Question: I have created an app with a 'UISearchbar' and a 'UITableView' inside a 'UIPopoverController'. Whenever I perform a search, the table correctly shows the right position needed, but when i dismiss the popover , automatically the current position and the selected cell is lost. So the situation is, I need when the popover is dismissed, and then re-called, to show me the exact position before the dismissal. My guesses are, when the popover is dismissed, the uitableview gets reloaded to starting position.
N.B. : The problem occurs when I perform the search using the search bar and dismiss the popover, If I don't use the search bar and just scroll down the table view, click on an item , dismiss the popover, and then re-open it, I will get the exact position I left it before dismissal.
This small sketch could help out more :

Any ideas what I may be doing wrong ?
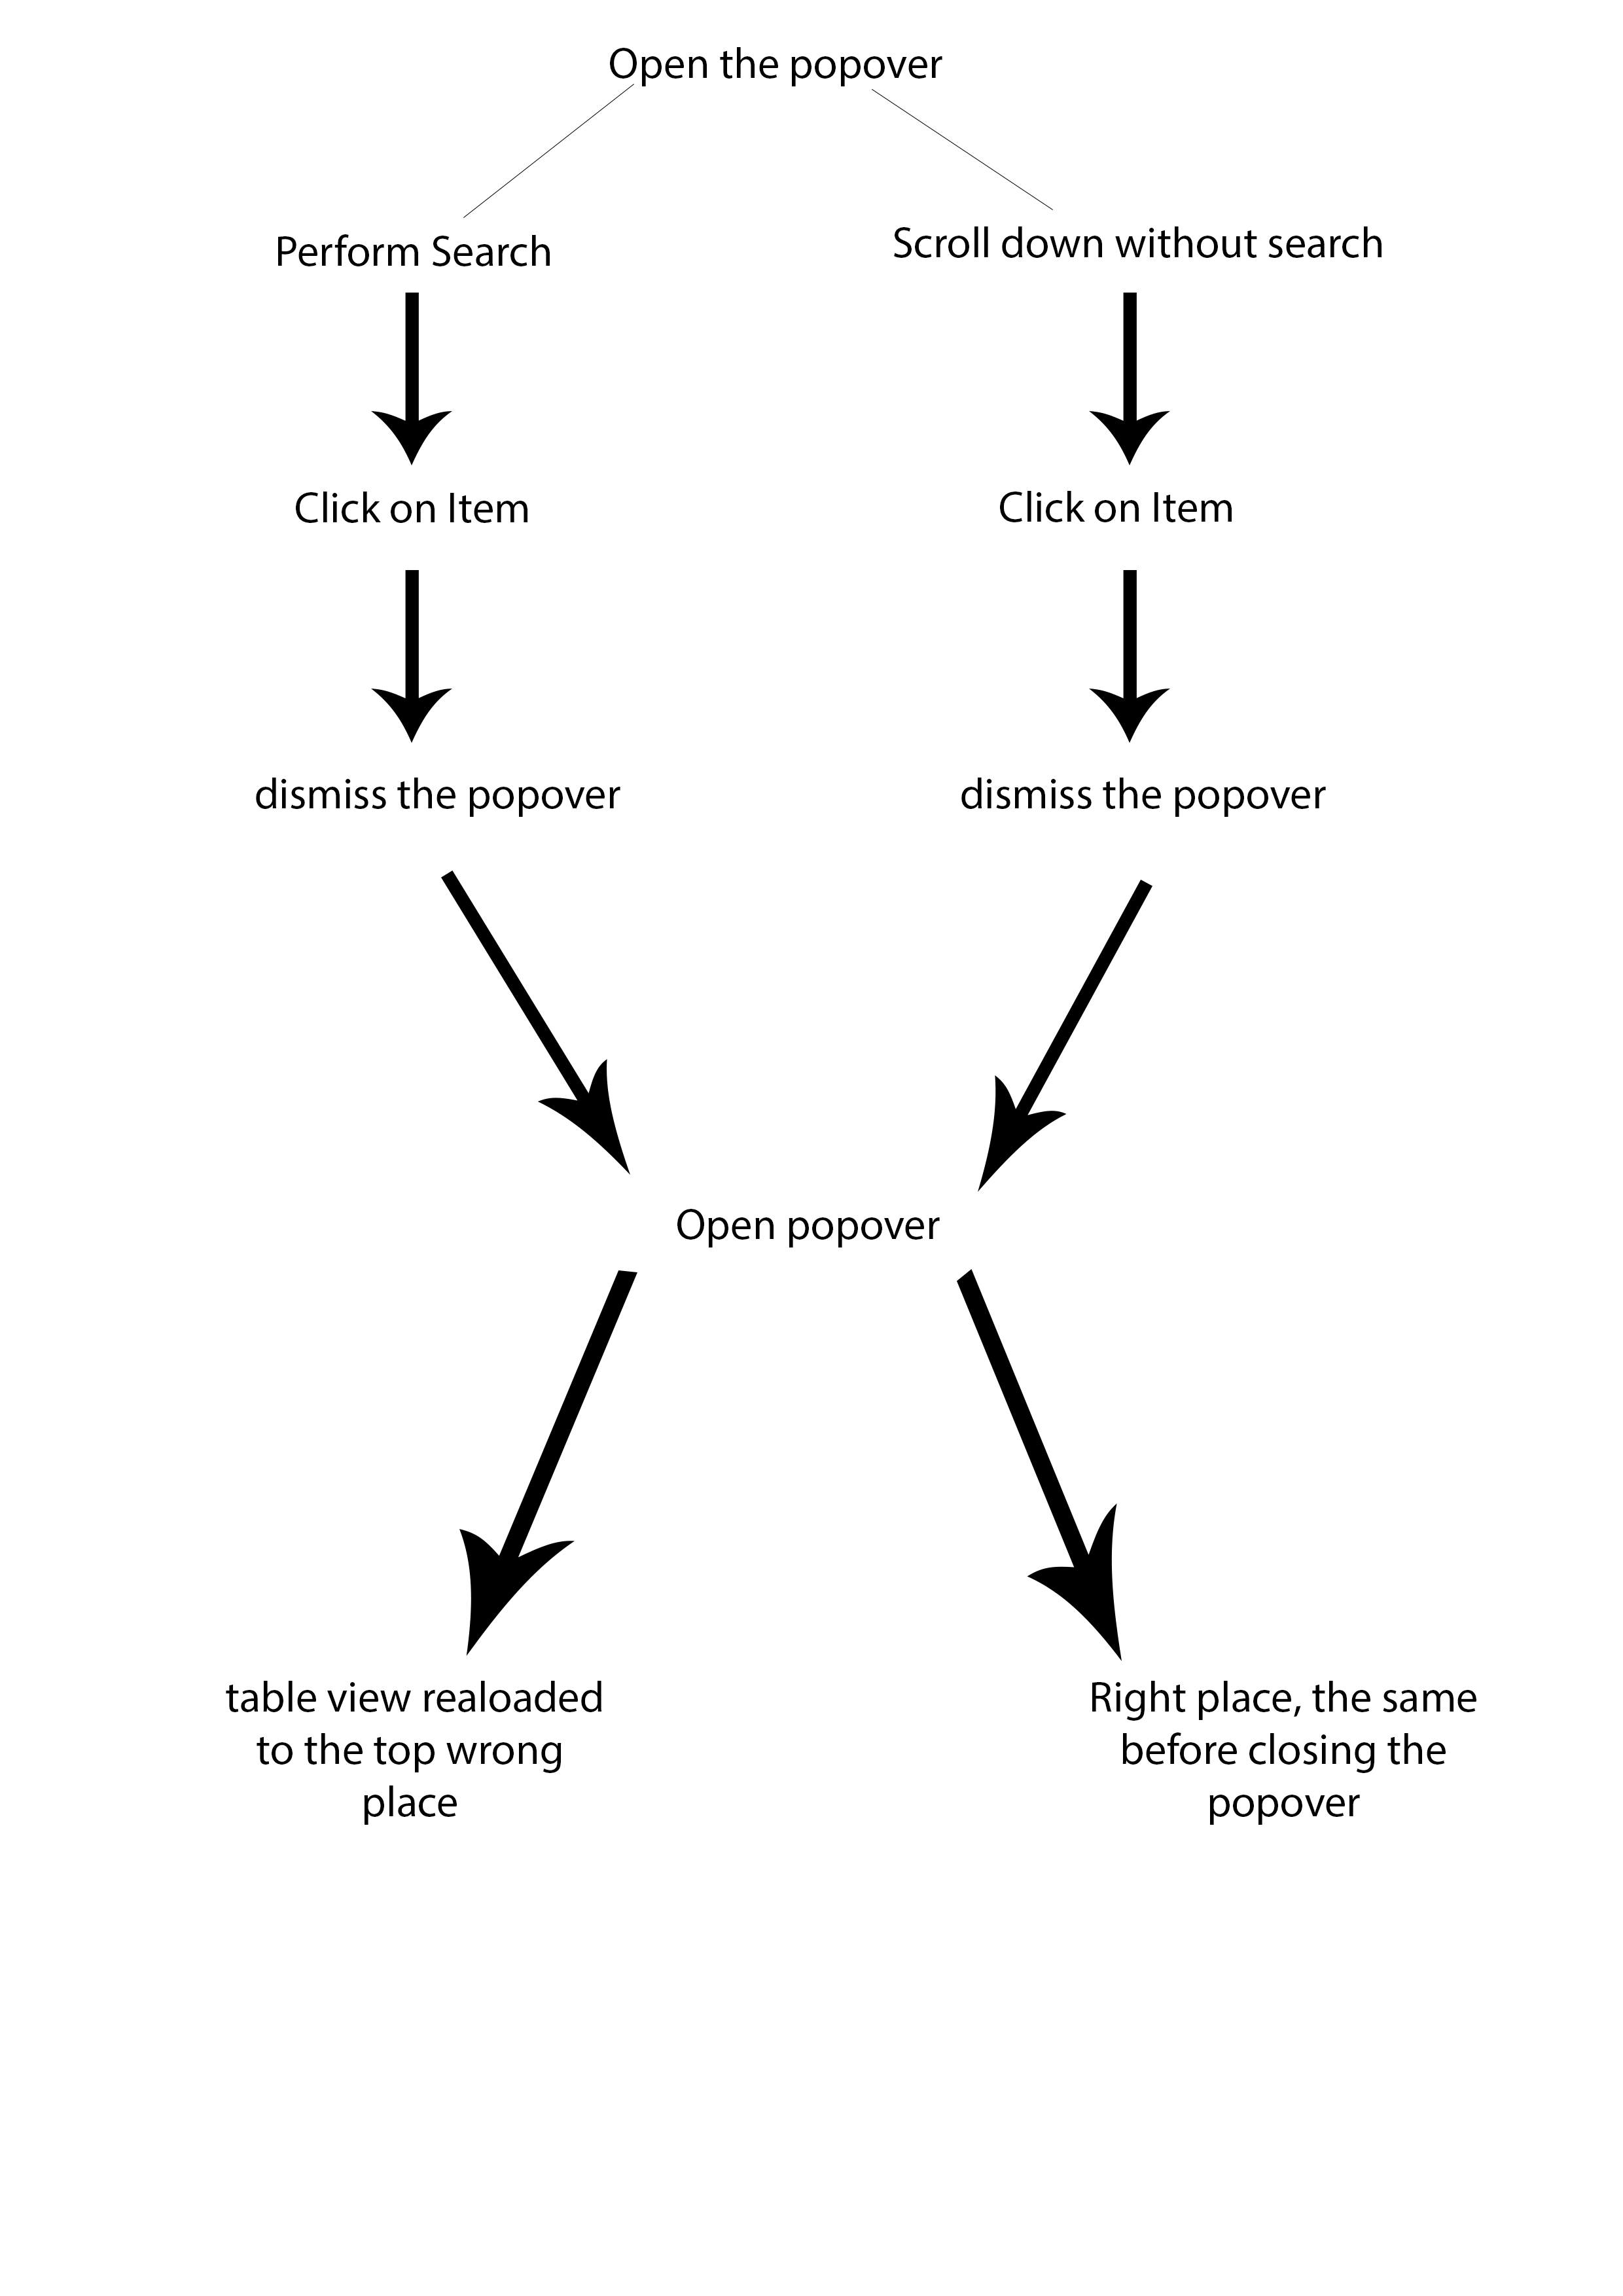
Answer: The solution was that i needed to create a new mutable array that saves the newly filtered data. If the user searches an item, a boolean variable will change its value. In the view will appear method, a test on that boolean value will take place : If it had changed, the app will load the newly created mutable array, if not it will load the usual array. Hope this would help someone in the future.